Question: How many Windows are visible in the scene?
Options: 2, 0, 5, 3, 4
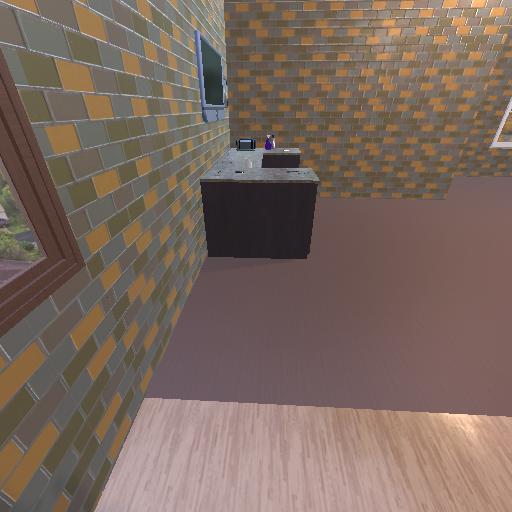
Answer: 2